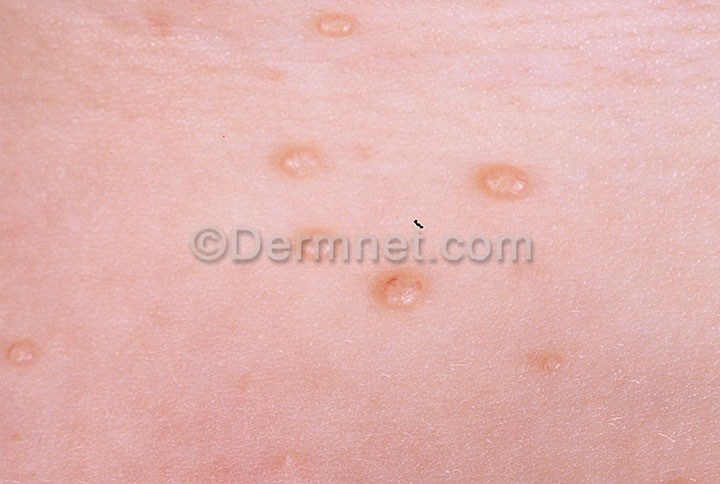
Disease: Warts Molluscum and other Viral Infections